Question: When call Windows 10 version with:
'''
Environment.OSVersion.ToString()
'''
Return this

Windows 8 and 8.1 version return 6.2 not 6.3 ?!
Im using Windows 10 RTM (upgrade from Insider with windows update) VS 2015 RC and .Net 4.6
Now i need to get the correct version of windows, any solution?
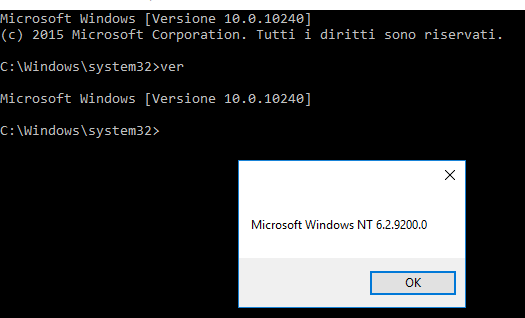
Answer: It's not a bug, it's in MSDN:
> <URL>'''
Windows 10 Insider Preview 10.0*
Windows Server Technical Preview 10.0*
Windows 8.1 6.3*
'''
*: For applications that have been manifested for Windows 8.1 or Windows 10 Insider Preview. . To manifest your applications for Windows 8.1 or Windows 10 Insider Preview, refer to <URL>.
What do you need the Windows version for anyway?